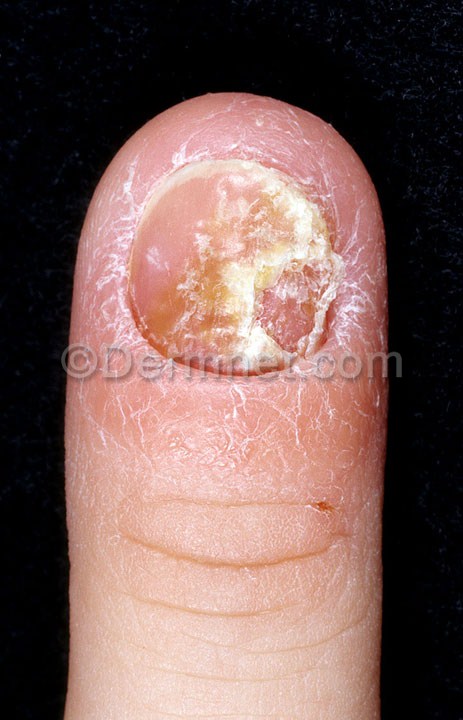
Disease: Nail Fungus and other Nail Disease